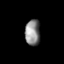
Tissue: prostate
Cell type: Endothelial cells
Senescence score: 0.6866
Nuclear area (px): 382
Mean DAPI intensity: 137.385